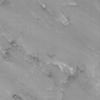
Label: not_dusty